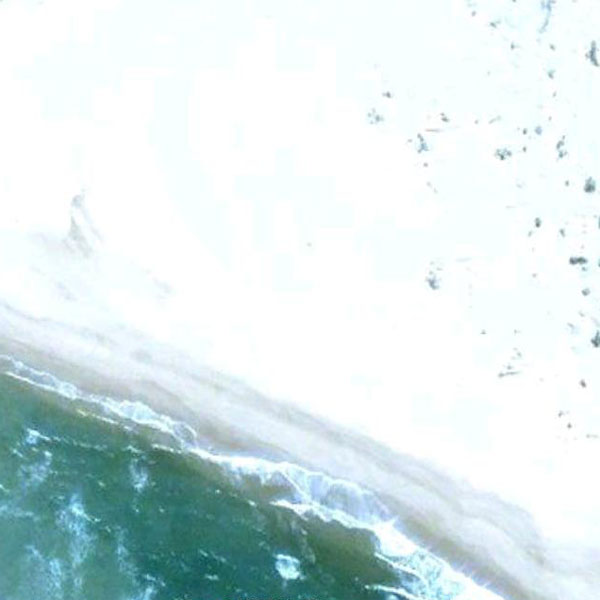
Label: Beach